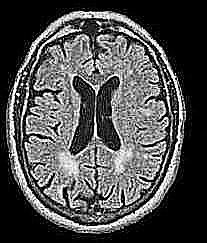
Label: notumor